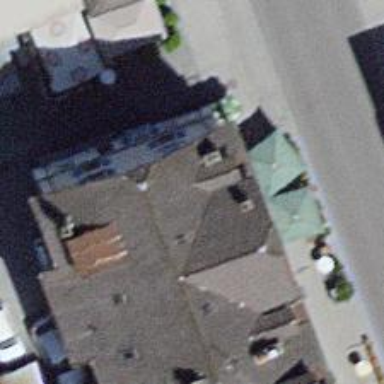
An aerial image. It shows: Restaurant.